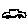
Label: car